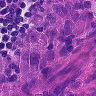
Metastatic tissue present: yes